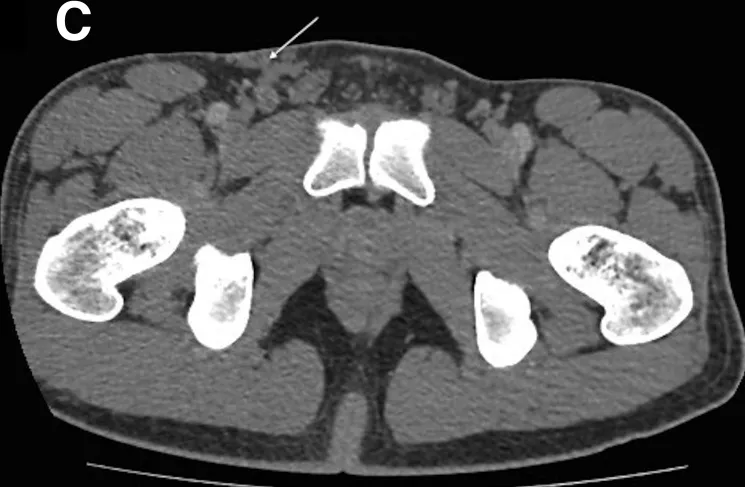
Varicose veins connecting with the superficial femoral vein at the right groin.
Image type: radiology (ct)